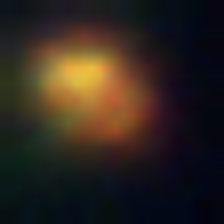
Taxon: NanoPlankton
Group: Other